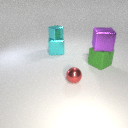
large cyan metal cube behind large green rubber cube